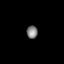
Tissue: prostate
Cell type: T cells
Senescence score: 0.7457
Nuclear area (px): 141
Mean DAPI intensity: 126.227